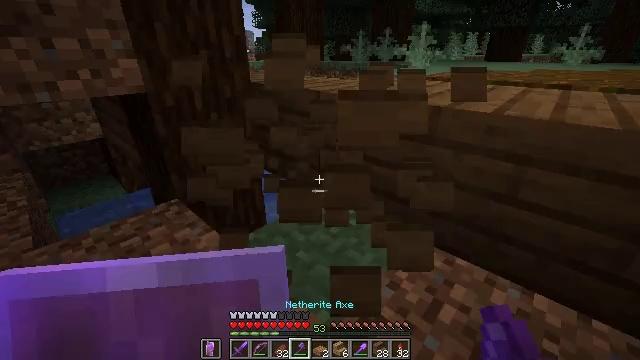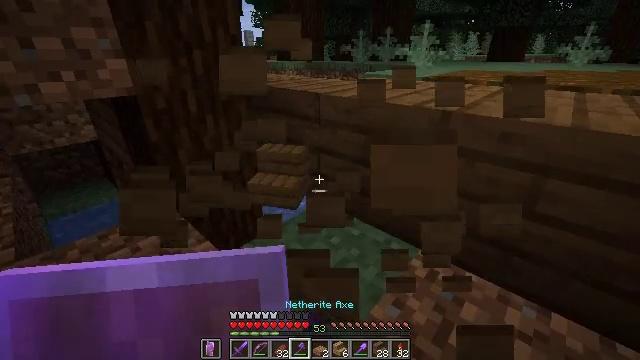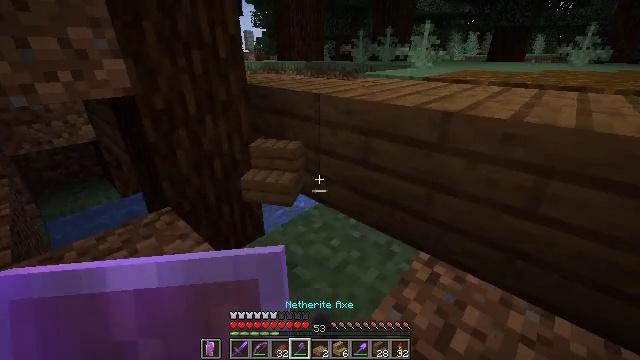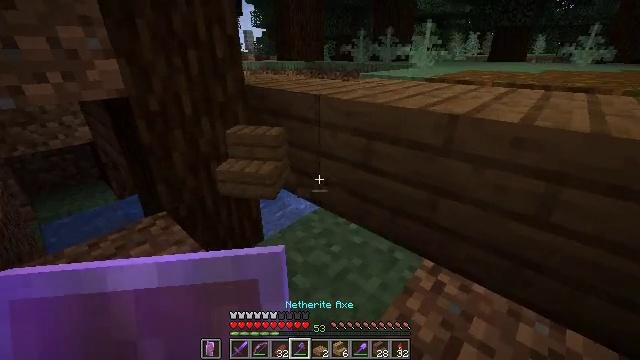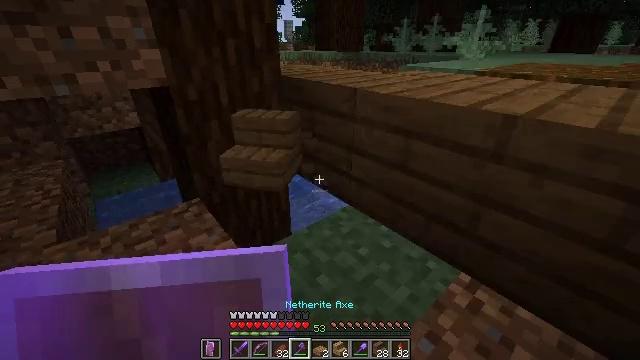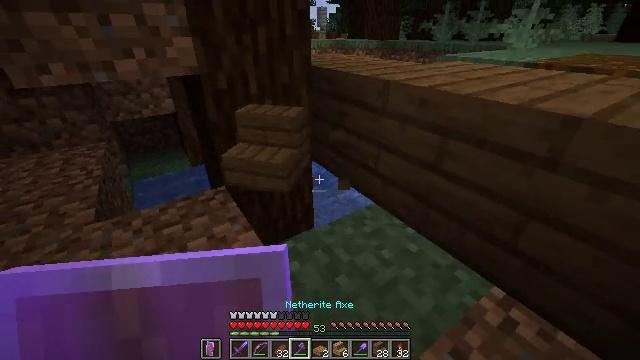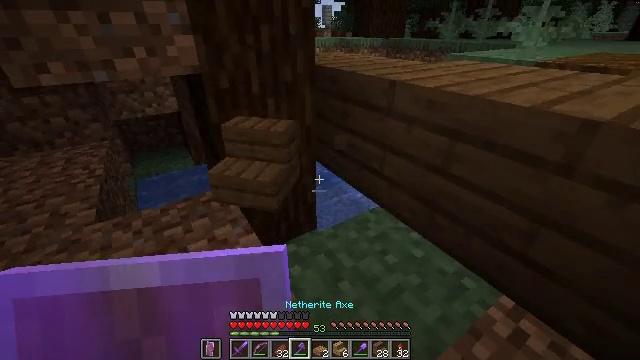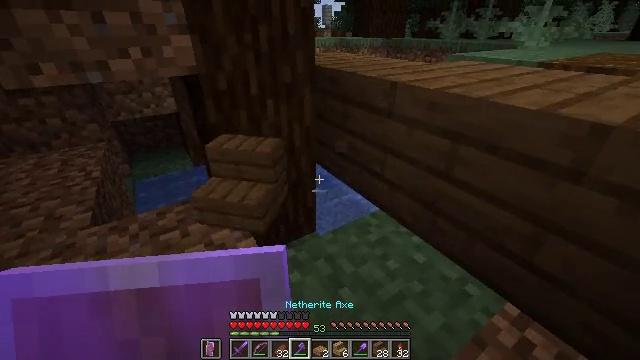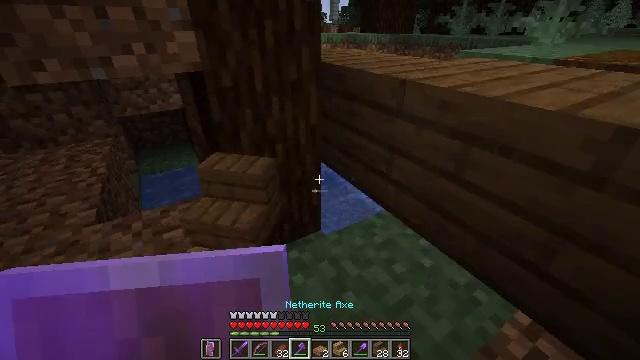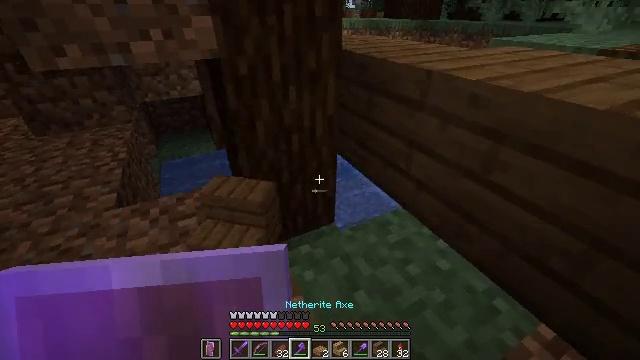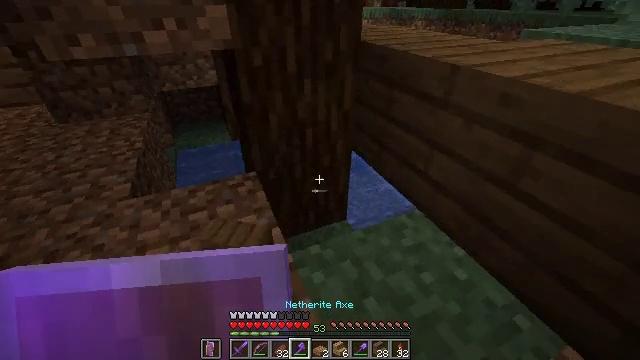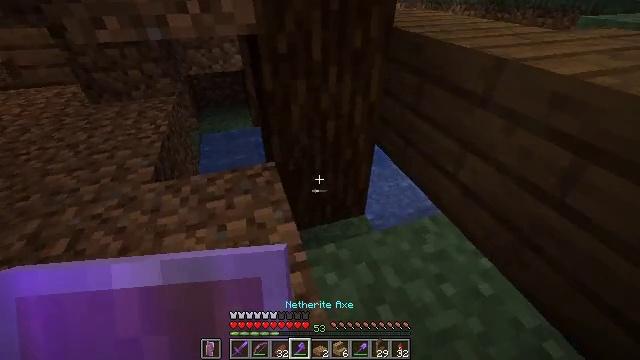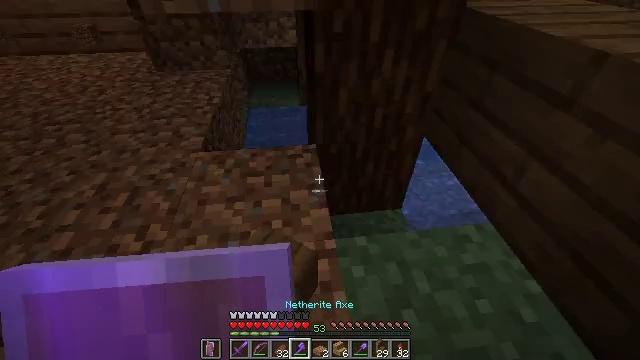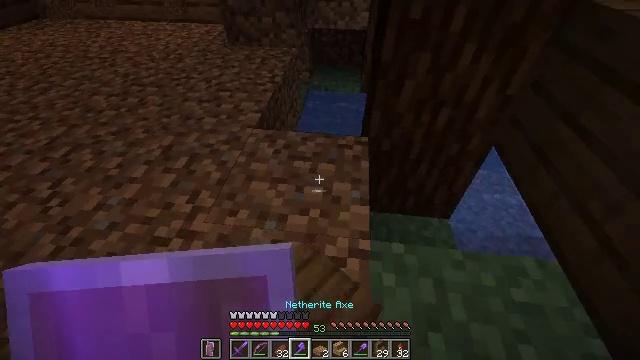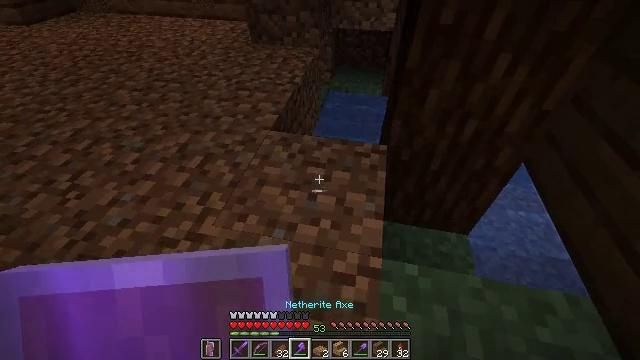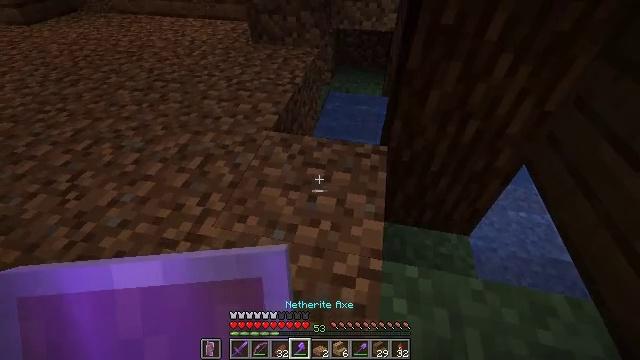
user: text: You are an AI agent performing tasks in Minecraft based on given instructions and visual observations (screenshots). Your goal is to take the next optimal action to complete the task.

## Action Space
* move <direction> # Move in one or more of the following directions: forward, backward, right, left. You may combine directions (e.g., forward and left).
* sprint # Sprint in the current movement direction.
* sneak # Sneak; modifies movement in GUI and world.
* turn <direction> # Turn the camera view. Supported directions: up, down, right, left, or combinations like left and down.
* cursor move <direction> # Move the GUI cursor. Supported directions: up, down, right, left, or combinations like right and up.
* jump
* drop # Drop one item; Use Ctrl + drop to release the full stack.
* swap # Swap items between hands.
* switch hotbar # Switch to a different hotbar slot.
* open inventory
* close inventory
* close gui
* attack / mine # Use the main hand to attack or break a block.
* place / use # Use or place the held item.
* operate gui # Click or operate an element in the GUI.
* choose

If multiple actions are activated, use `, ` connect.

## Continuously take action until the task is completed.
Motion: motion action
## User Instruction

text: Collect the podzol with your tools.
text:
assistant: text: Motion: move forward, sneak, attack / mine
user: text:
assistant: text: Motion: move forward, sneak, attack / mine
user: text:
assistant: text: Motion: move forward, sneak
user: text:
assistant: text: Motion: move forward, sneak, turn left and down
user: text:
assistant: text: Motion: move forward, sneak, turn left and down
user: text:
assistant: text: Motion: move forward, sneak
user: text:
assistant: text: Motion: move forward, sneak
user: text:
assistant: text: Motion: move forward, sneak, turn left
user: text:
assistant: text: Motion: move forward, sneak, turn left and down
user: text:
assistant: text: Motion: move forward, sneak, turn left and down
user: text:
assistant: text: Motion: move forward, sneak, turn left and down
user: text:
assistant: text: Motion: move forward, sneak, turn left and down
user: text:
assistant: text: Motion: move forward, sneak, turn left and down
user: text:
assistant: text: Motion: move forward, sneak, turn left
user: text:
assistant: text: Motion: sneak
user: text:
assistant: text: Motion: sneak
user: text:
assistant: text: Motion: sneak
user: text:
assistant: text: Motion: sneak
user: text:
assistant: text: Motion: move left, sneak
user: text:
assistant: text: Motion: move left, sneak, turn left and up
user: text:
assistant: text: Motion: move left, sneak, turn left and up
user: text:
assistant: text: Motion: move left, sneak, turn left and up
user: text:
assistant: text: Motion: move left, sneak, turn up
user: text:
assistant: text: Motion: move left, sneak
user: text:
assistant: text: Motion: move left, sneak
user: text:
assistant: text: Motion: move left, sneak
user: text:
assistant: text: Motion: move left, sneak
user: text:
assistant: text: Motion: move left, sneak, turn right
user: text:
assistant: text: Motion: move left, sneak, turn right
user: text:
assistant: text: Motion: sneak, turn right